Field crop: maize
Growth stage: 2
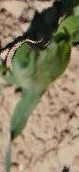
Species: maize